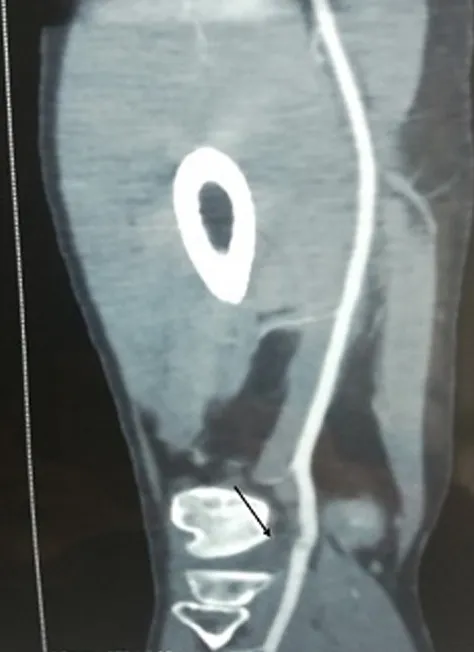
computerized tomography (CT) angiography showing the stenotic segment of the right popliteal artery (arrow).
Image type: radiology (ct)